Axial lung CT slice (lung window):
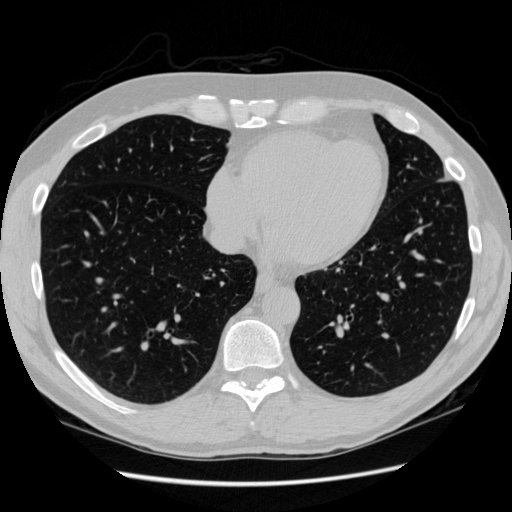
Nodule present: no